Aerial crown-view tile of a tropical tree (Barro Colorado Island, Panama), acquired 20240918:
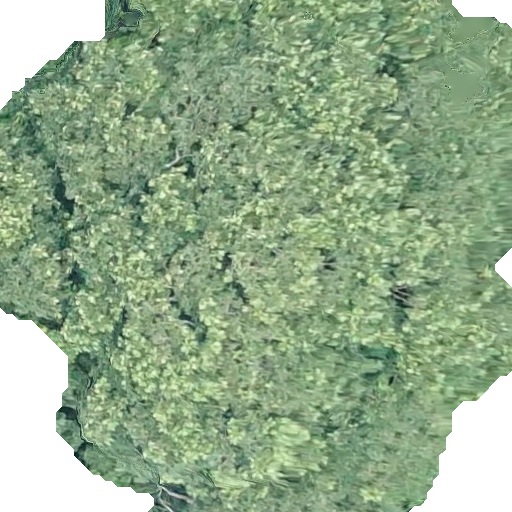
Species: Dipteryx oleifera
GBIF accepted scientific name: Dipteryx oleifera
Crown area: 455.963 m²